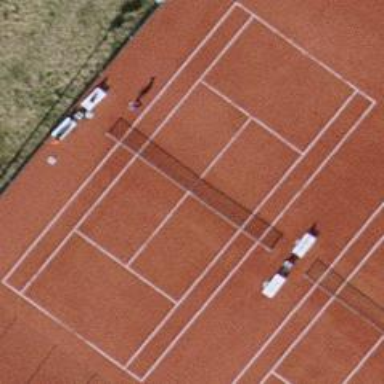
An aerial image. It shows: Clay tennis court on pitch.